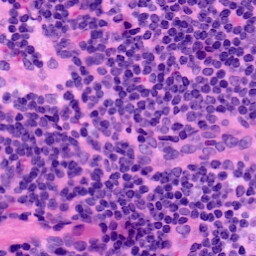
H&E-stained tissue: LymphNode